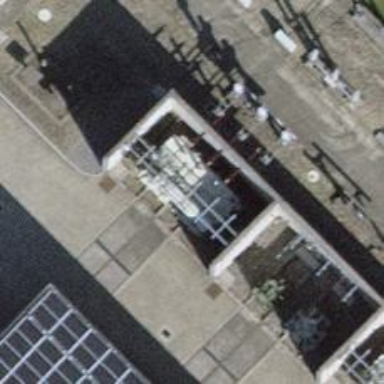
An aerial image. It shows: Outdoor distribution transformer for power supply.